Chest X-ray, PA view. Patient: 82 years old, sex M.
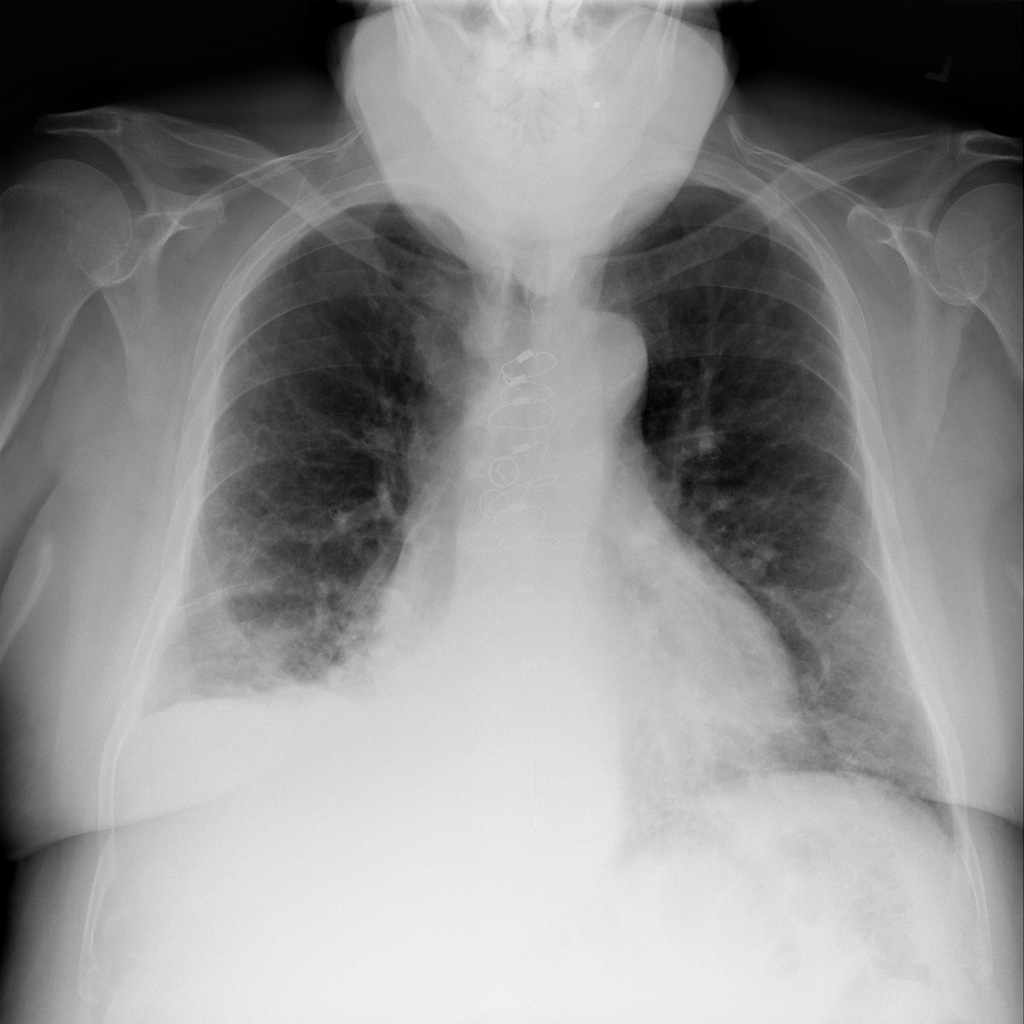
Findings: Cardiomegaly, Effusion, Pleural_Thickening